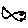
Label: fish